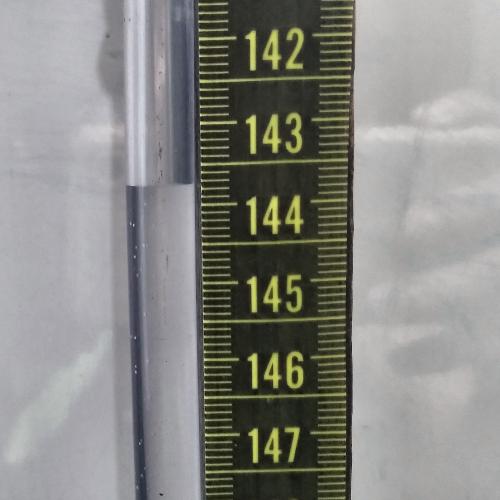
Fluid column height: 143.7 cm